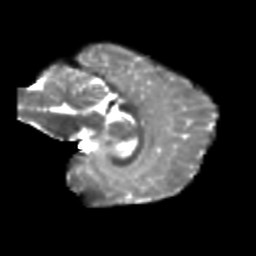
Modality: T2w
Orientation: sagittal
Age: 10
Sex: male
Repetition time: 9.512 s
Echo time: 0.089 s